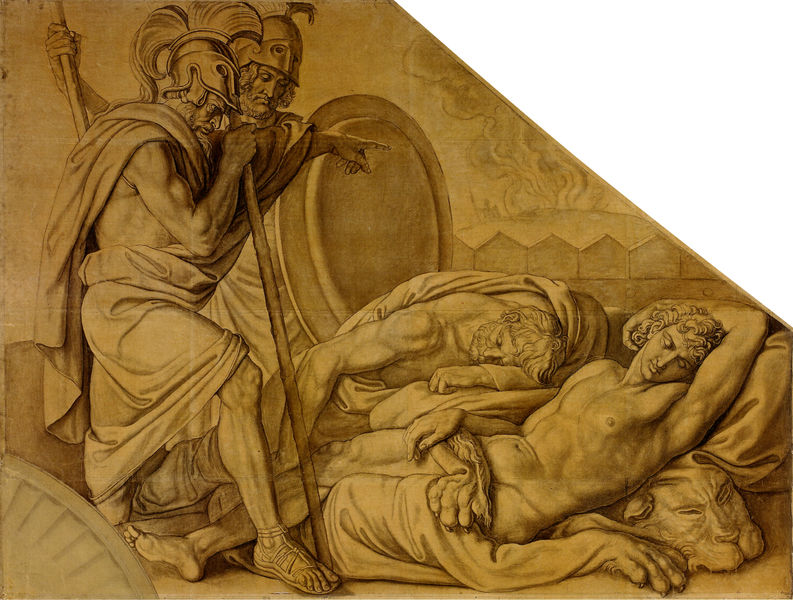
Titel: Nestor und Agamemnon wecken den Diomedes
Künstler: Peter Cornelius
Standort: Berlin
Institution: Alte Nationalgalerie
Schlagwörter: akt, feder, feuer, fuß, gemälde, gruppe, held, kampf, kopf, körper, mann, nackt, schlaf, umhang, akte, dreieck, gelb, menschen, stadt, ausschnitt, braun, brust, finger, frisur, geste, haar, hintergrund, mund, männer, nase, ohr, profil, schwarz, skizze, szene, zeichnung, tier, tuch, zaun, gespräch, alt, bart, bärte, arm, arme, augen, federn, inkarnat, tot, hände, schauen, hügel, qualm, rauch, haare, mantel, stoff, tücher, decke, gewänder, klassizismus, locken, renaissance, schön, stock, federbusch, fell, relief, füße, ecke, liegen, schlafen, schlafend, schlafende, italien, stab, studie, giebel, mauer, grafik, graphik, gartenzaun, latten, lattenzaun, sepia, brand, krieg, kissen, lanze, soldaten, zeigefinger, muskeln, bretter, nabel, sandalen, bauch, faltenwurf, laken, nackte, knie, wade, zeigen, nazarener, leiber, schild, antike, flamme, maske, flammen, ideal, traum, stich, stöcke, waffe, helm, schuh, entwurf, mythologie, löwenkopf, anschauen, zwickel, rom, fries, römer, pfote, helme, sandale, jüngling, stäbe, giebelfeld, antik, griechen, muskel, sparta, toga, mythologisch, krieger, griechenland, gärtner, historismus, fingerzeig, visier, oker, löwe, opfer, speer, fresko, stange, federschmuck, helmbusch, deuten, tunika, herkules, format, tatzen, stecken, raubkatze, römisch, athen, klassisch, herakles, tatze, tympanon, zeichung, hinweis, vorzeichnung, löwenfell, schilde, neoklassisch, tiger, jünglinge, pranke, pallium, samson, tiepollo, anchise, fauch, helzier, musekel, muskelkompartimente, schlafne